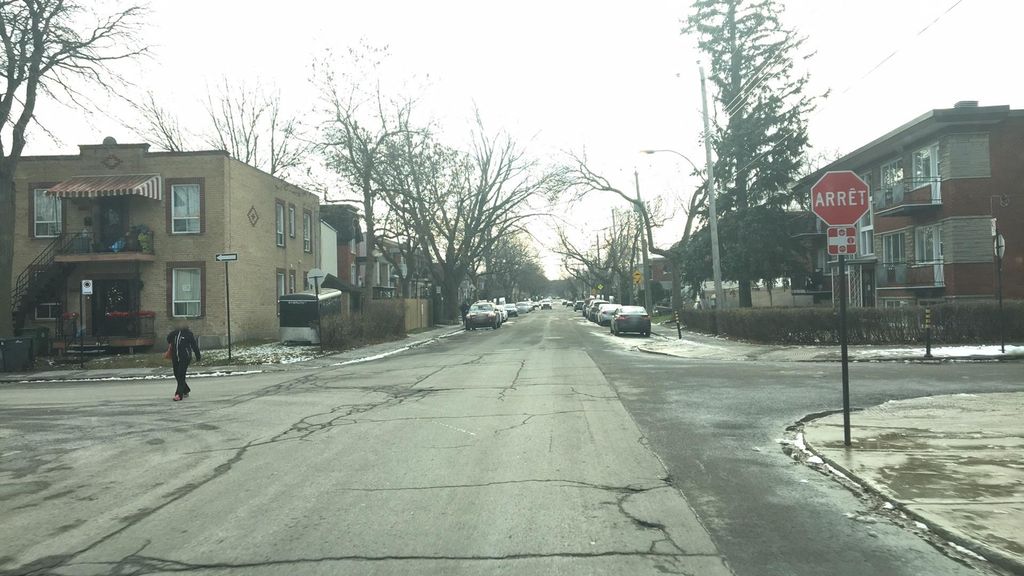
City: montreal